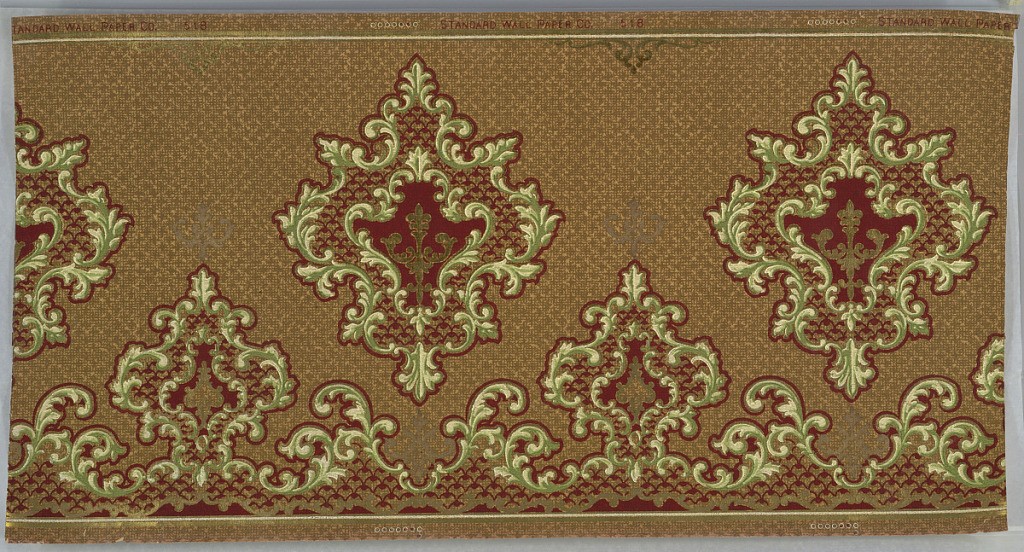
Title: Frieze
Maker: Standard Wall-Paper Company, Standard Wall-Paper Company, Pittsburgh, Pennsylvania
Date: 1905–1915
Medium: Machine-printed paper
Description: Horizontally repeating gothic-inspired pattern. Large medallions with borders of stylized fleur-de-lis and foliate scrollwork are printed in the middle of the panel. A border of smaller, similar medallions runs across the bottom of the page. An allover diaper pattern is printed behind the scrollwork, and gives the impression of a woven textile. Pattern is printed in reds, greens, tans and yellows atop a brown ground.